Interaction volume radius: 10 \u00c5
Interaction volume height: 20 \u00c5
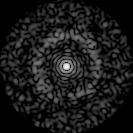
Disorder parameter: 0.8149